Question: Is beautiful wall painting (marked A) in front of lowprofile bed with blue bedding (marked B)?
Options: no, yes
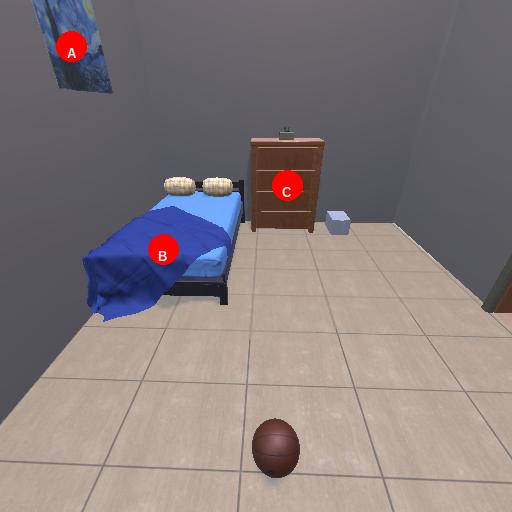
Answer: no